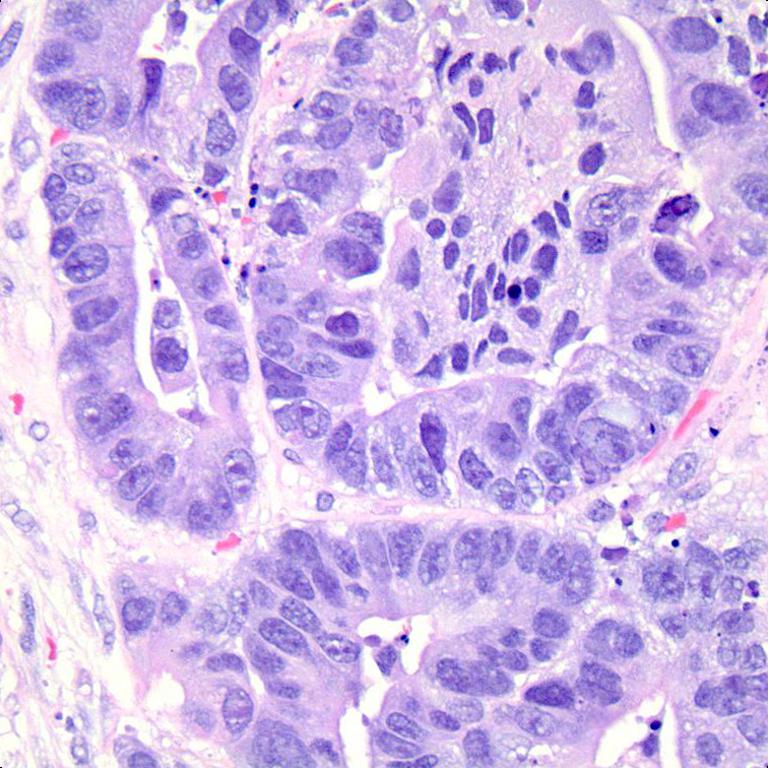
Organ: colon
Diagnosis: adenocarcinomas